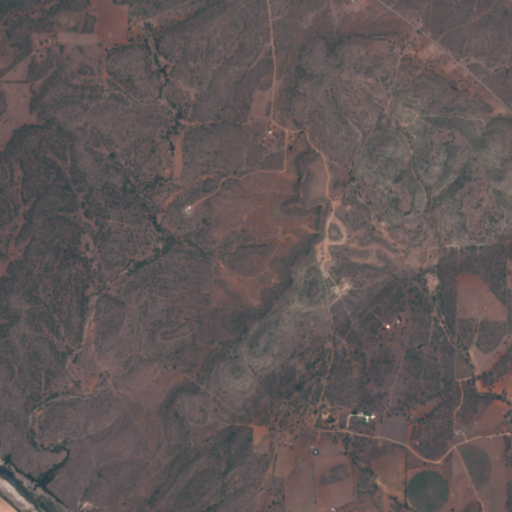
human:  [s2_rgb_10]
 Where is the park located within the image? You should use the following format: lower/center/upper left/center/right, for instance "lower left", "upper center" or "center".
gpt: The park is located in the lower right of the image.
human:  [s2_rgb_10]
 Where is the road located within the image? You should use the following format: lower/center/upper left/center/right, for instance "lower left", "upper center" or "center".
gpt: There is no road in the image.